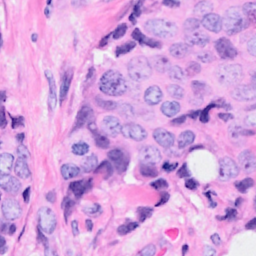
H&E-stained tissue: Breast